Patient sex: M
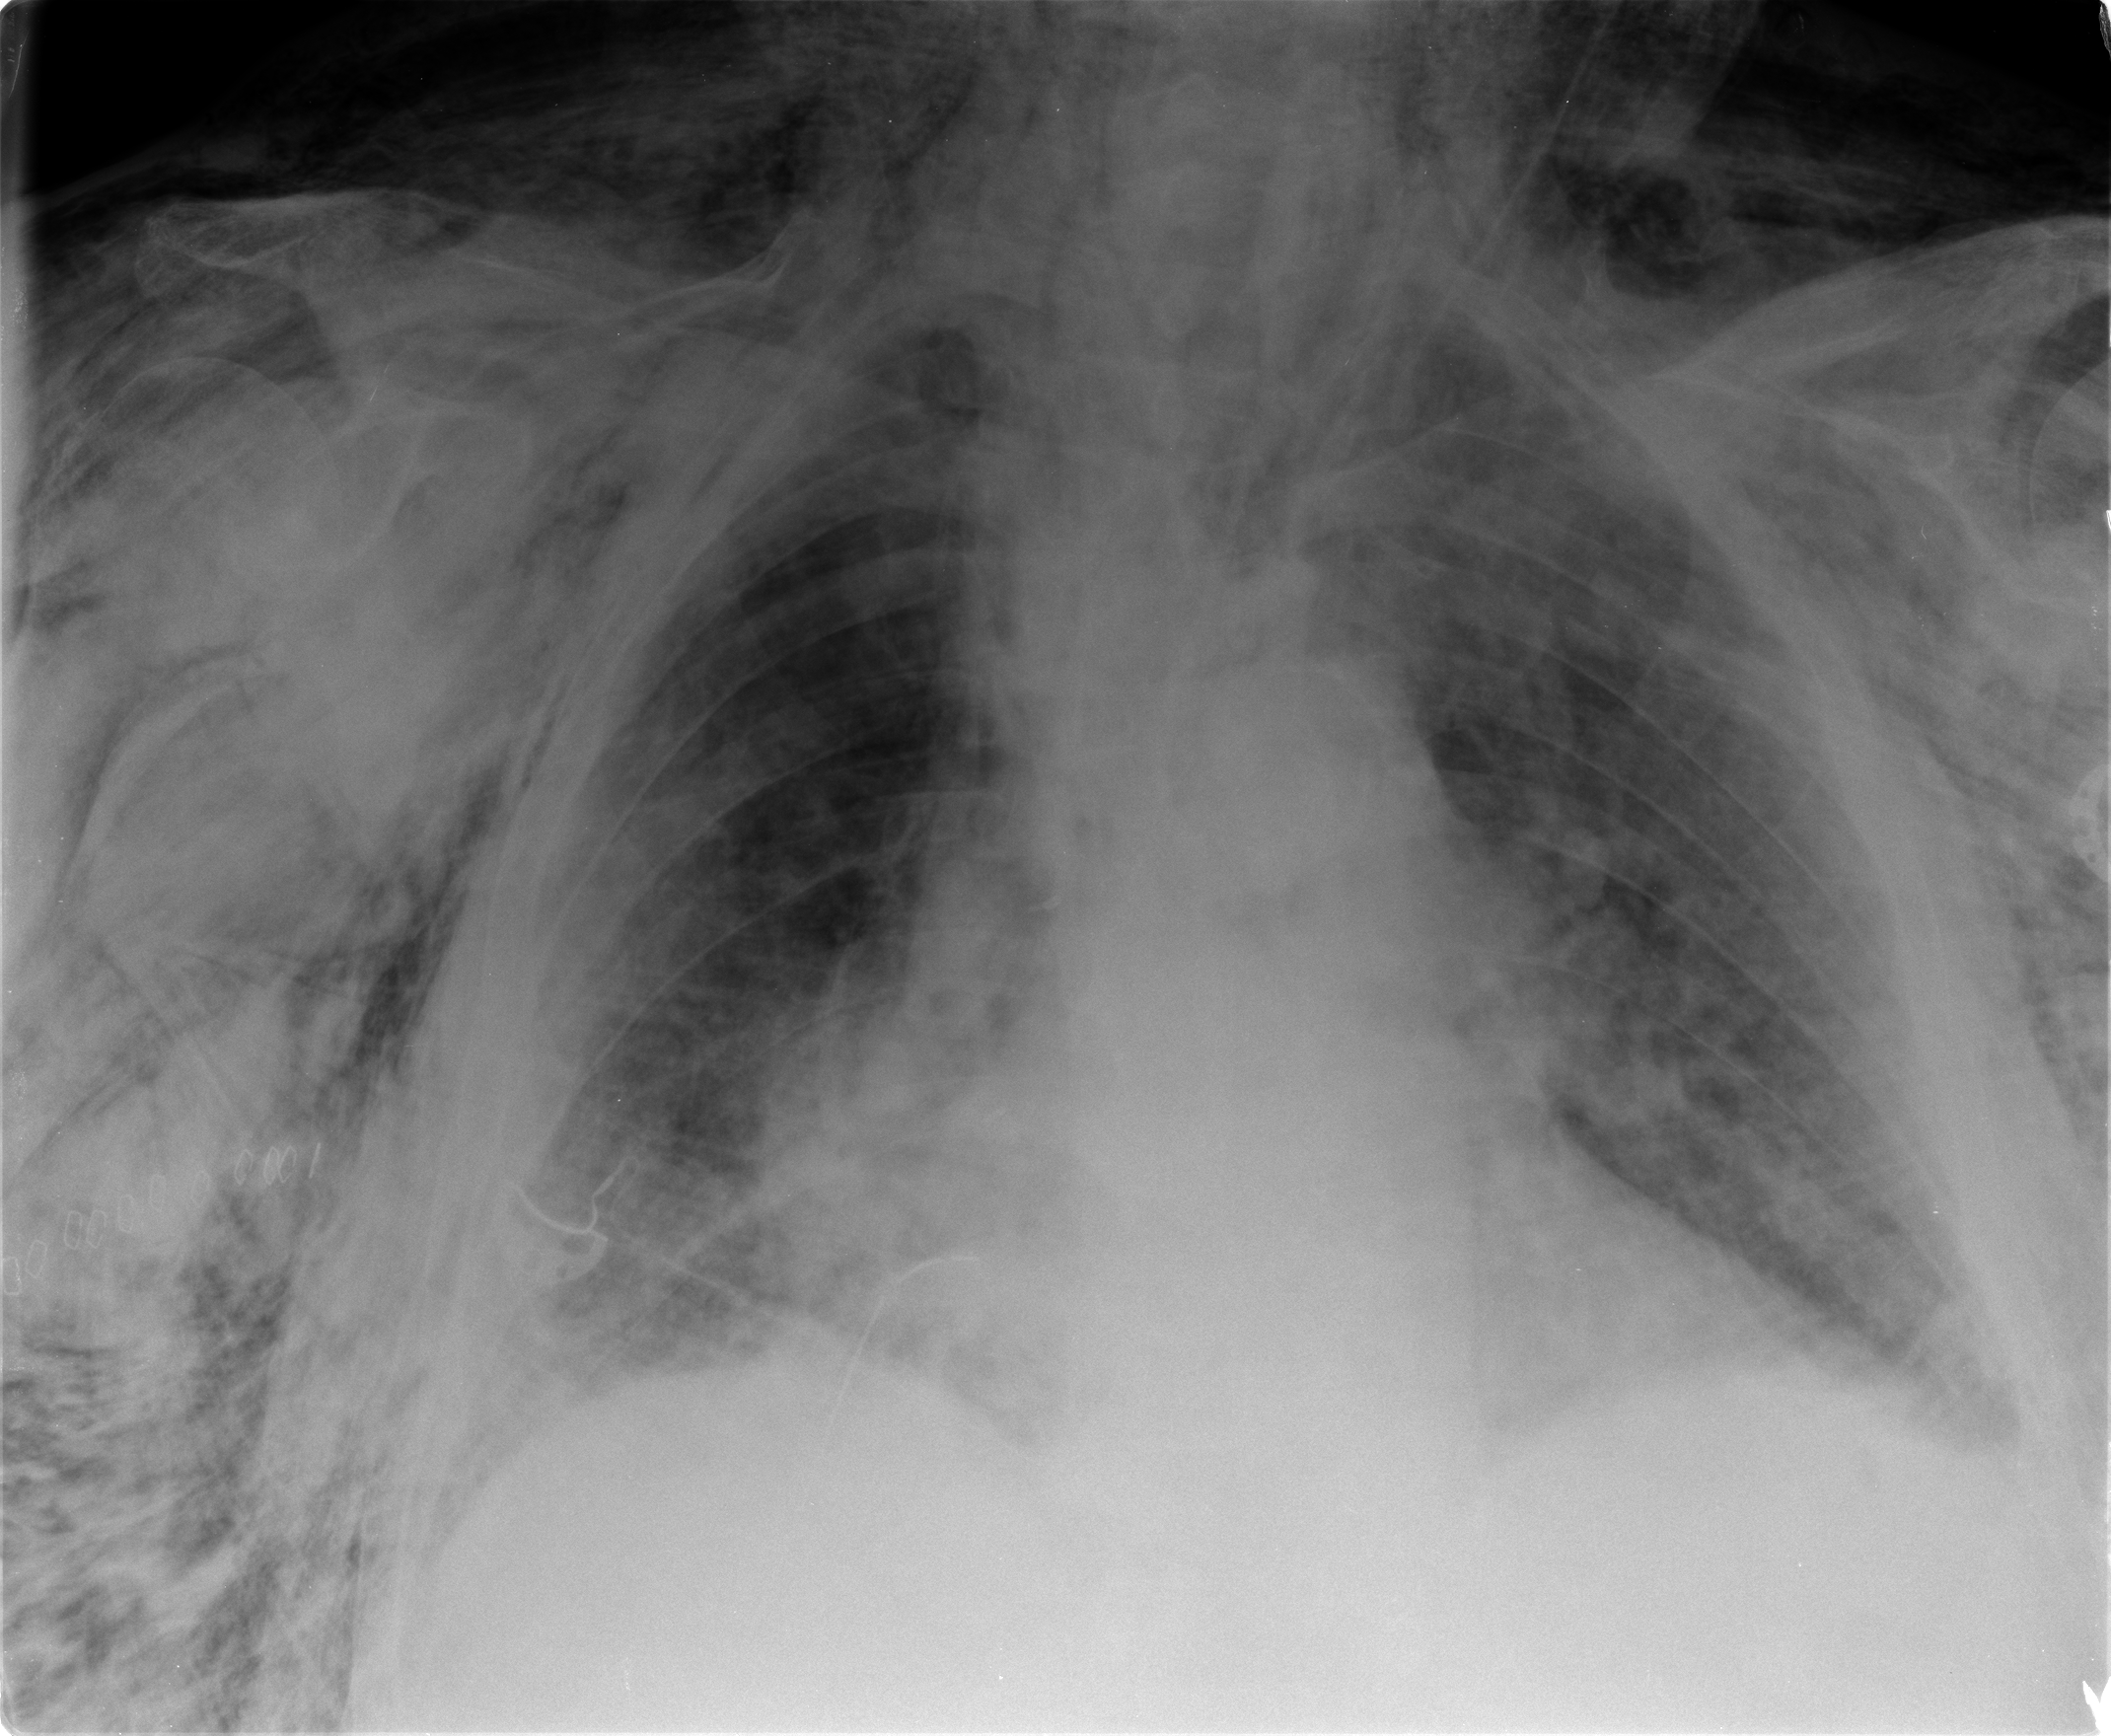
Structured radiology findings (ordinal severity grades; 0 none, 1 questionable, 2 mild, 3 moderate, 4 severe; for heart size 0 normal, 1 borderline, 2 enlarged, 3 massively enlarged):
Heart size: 0
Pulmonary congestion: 2
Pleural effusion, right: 1
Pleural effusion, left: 0
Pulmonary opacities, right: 2
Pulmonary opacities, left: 2
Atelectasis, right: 2
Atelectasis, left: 2